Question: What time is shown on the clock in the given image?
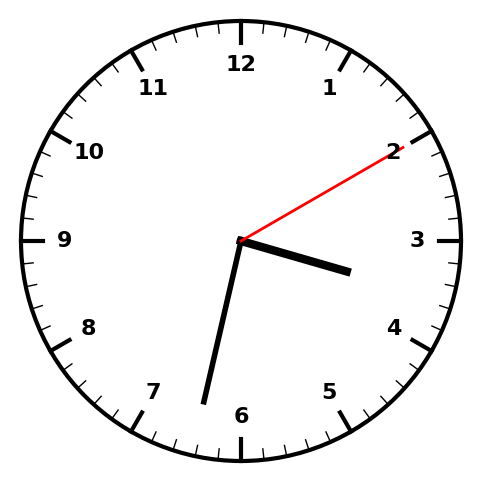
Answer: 03:32:10